Question: I set up Google Analytics for both iOS and Android as described in both tutorials (<URL>.
Here's my 'analytics.xml' for Android:
'''
<?xml version="1.0" encoding="utf-8"?>
<resources xmlns:tools="http://schemas.android.com/tools" tools:ignore="TypographyDashes">
<string name="ga_trackingId">UA-xxxx-y</string>
<bool name="ga_autoActivityTracking">true</bool>
<integer name="ga_sessionTimeout">-1</integer>
</resources>
'''
In Android I set up the 'EasyTracker' object in my 'Activity#onStart()' as:
'''
EasyTracker easyTracker = EasyTracker.getInstance(this).activityStart(this);
'''
And in iOS, in my AppDelegate:
'''
[[GAI sharedInstance] trackerWithTrackingId:kTrackingId];
'''
And my 'ViewController#viewDidLoad' that extends 'GAITrackedViewController':
'''
self.screenName = @"My ViewController";
'''
I can see the value of 1 (or 2, if I'm testing with both devices) in the GA's website (Reporting > Real-Time Session), specifically in this part:

The problem is that both devices, with both screens active, only maintains that count in GA's website for a few minutes, even though I'm not closing the app or putting them to sleep.
What's happening? Help please!
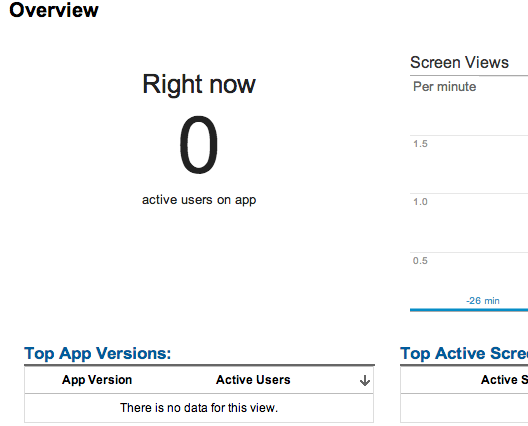
Answer: Take a look at:
<URL>
Active Visitor Metrics
In Real-Time, a user is active if he or she has triggered an event or pageview within the past 5 minutes. Note that this is different from standard reports in which a session is defined by a 30 minute window.